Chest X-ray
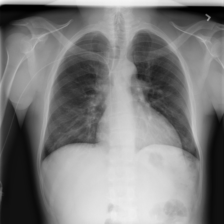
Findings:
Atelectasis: negative
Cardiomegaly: negative
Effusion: negative
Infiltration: negative
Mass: negative
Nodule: negative
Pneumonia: negative
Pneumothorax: negative
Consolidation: negative
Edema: negative
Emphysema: negative
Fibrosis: negative
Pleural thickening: negative
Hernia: negative